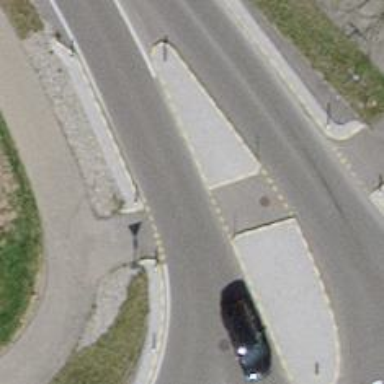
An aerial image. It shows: Uncontrolled road crossing.